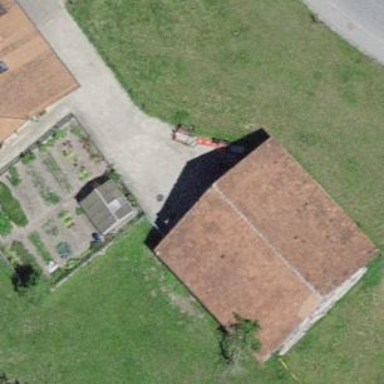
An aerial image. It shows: Barn.